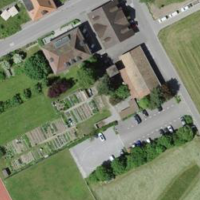
EUNIS habitat code: 54
Species observed at this site:
Trifolium repens
Prunus spinosa